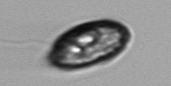
Label: Katodinium_or_Torodinium